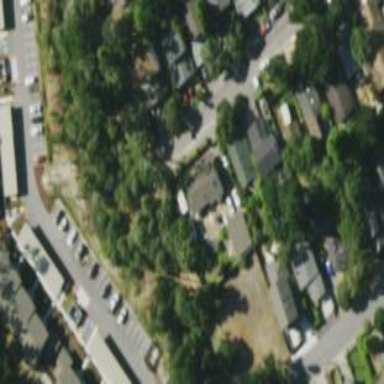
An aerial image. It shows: Parking area.